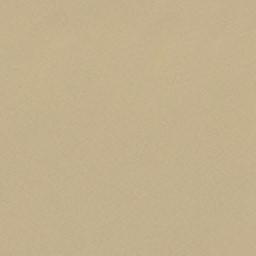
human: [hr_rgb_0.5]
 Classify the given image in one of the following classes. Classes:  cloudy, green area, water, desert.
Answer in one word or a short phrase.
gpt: desert